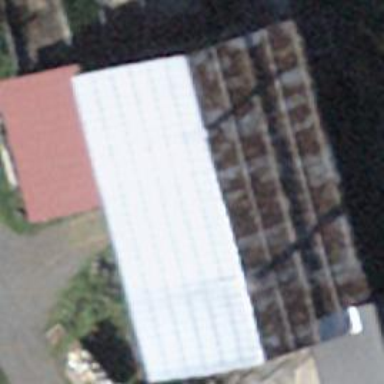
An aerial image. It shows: Building with tile roof.